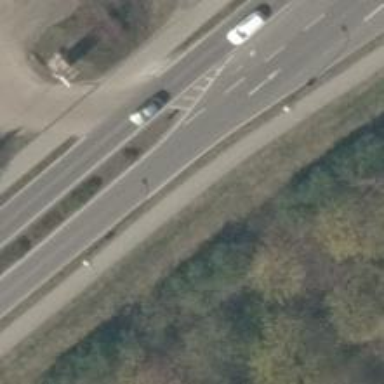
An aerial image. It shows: Secondary road with sidewalks on both sides and separate cycling track.